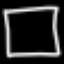
Label: square